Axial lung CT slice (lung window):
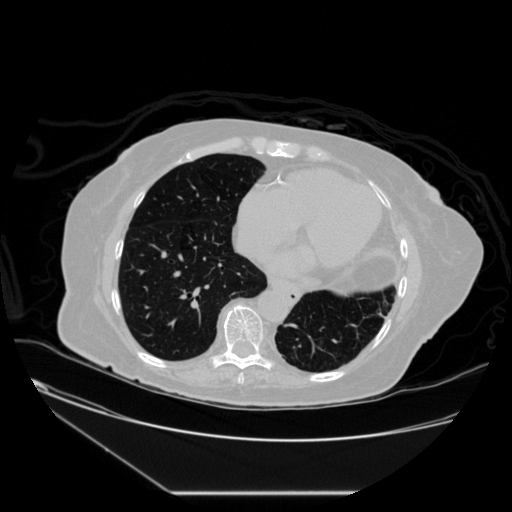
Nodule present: no